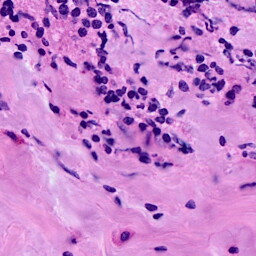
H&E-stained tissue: Breast